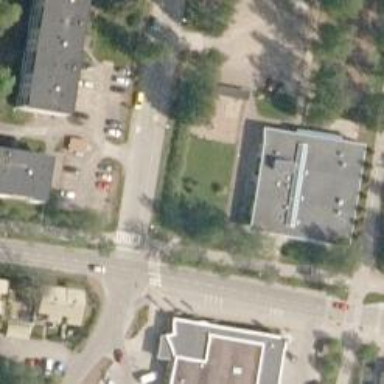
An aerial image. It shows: Uncontrolled crossing on the road.